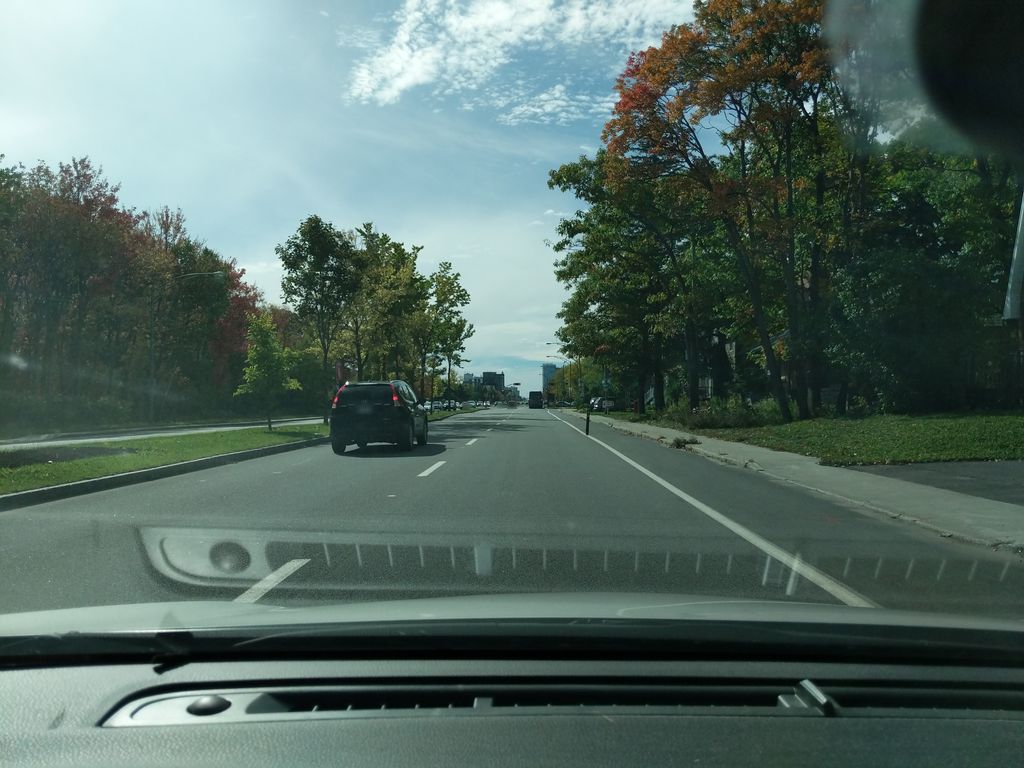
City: quebec_city